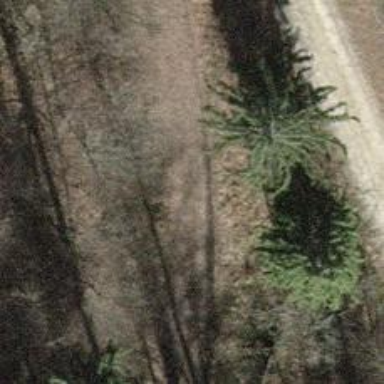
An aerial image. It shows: Compacted track road with grade3 tracktype.